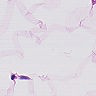
Metastatic tissue present: no